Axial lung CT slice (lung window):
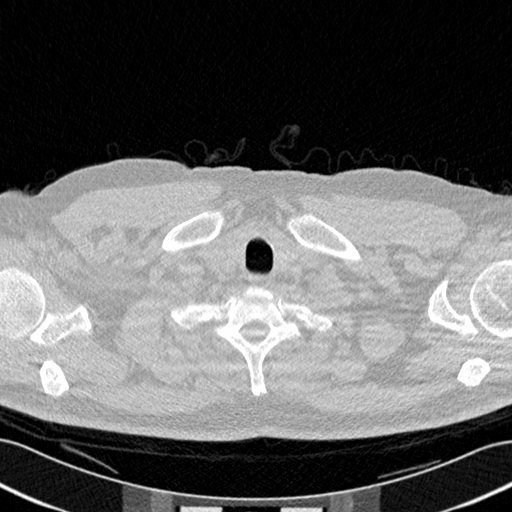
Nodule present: no